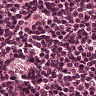
Metastatic tissue present: no